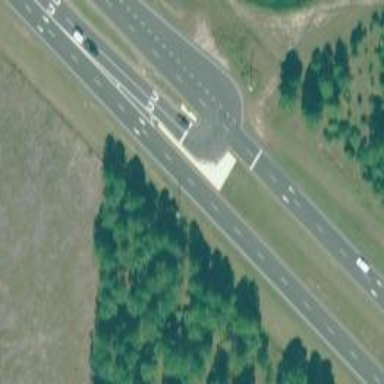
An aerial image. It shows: Trunk link road with asphalt surface.